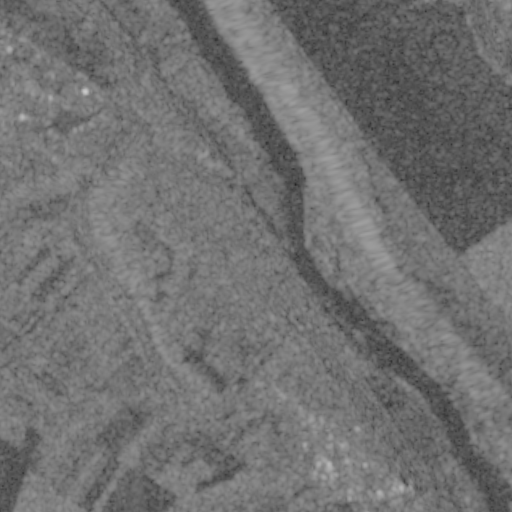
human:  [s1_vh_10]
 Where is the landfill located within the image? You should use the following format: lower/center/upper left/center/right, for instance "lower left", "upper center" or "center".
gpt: The landfill is located in the lower center of the image.
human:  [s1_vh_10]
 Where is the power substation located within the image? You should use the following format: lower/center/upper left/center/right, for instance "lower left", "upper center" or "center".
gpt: The power substation is located in the lower center of the image.
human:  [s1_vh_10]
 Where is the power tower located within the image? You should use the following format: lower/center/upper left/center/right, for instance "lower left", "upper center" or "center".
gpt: The power tower is located in the lower center of the image.
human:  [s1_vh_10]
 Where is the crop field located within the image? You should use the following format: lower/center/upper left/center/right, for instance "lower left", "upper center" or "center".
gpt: There is no crop field in the image.

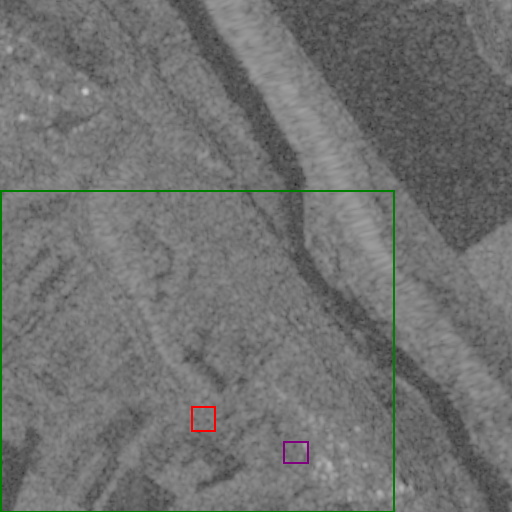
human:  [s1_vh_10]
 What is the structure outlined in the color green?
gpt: The structure outlined in green is a crop field.
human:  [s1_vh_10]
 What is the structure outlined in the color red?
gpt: The structure outlined in red is a landfill.
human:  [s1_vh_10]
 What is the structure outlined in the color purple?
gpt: The structure outlined in purple is a park.
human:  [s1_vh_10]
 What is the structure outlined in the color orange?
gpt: There is no orange outline.